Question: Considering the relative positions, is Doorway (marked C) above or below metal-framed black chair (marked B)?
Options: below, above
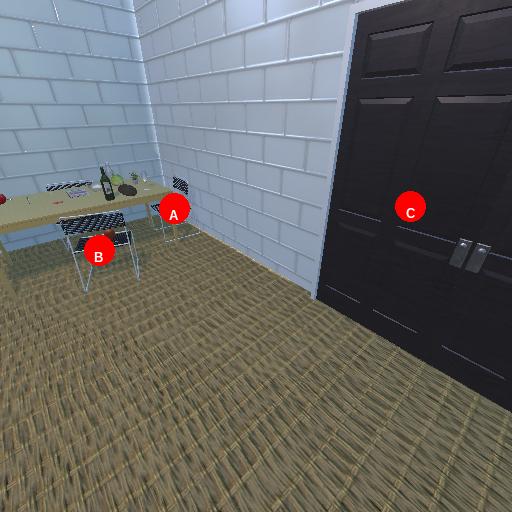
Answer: below